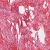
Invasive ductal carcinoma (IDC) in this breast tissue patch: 0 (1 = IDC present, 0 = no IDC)